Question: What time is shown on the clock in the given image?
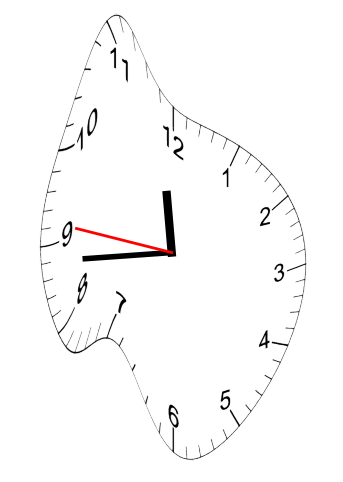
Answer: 11:43:46